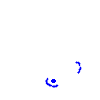
Particle: pion